Question: When I retrieve data from the API "firstname" and "lastname" values are showing. But "jobTitle" value is not showing in the table but it shows as an array in the console box. Please help me to solve that
Here is the file:
'''
export class VisibilityComponent implements OnInit {
pmDetails1: IEmployee[];
constructor(private userService: UserService) {}
ngOnInit() {
this.userService.getAllUsers().subscribe((pmDetails1: IEmployee[]) => {
this.pmDetails1 = pmDetails1;
console.log(pmDetails1);
console.log(pmDetails1[0].jobTitle);
});
}
}
'''
Here is the HTML file
'''
<div>
<cdk-virtual-scroll-viewport itemSize="50" class="dialogbox-viewport">
<table class="table table-light" style="border: 1px solid">
<thead style="background-color: aqua">
<tr>
<th>Select</th>
<th>Name</th>
<th>Role</th>
</tr>
</thead>
<tbody>
<tr *ngFor="let p of pmDetails1">
<td>
<input type="checkbox" value="{{p.firstName}}" (change) = "onSelectedEmployee($event)" [checked]="check" />
</td>
<td>{{ p.firstName }} {{ p.lastName }}</td>
<td>{{ p.jobTitle }}</td>
</tr>
</tbody>
</table>
</cdk-virtual-scroll-viewport>
</div>
'''
Here is the file
'''
export interface IEmployee {
userId: any;
firstName: string;
jobTitle: any;
lastName: String;
}
'''
Here is the output:
![enter image description here][1]
Here is the "console.log(pmDetails1)"
![enter image description here][2]
Here is the "console.log(pmDetails[0].jobTitles)"

I want to show jobTitlesName in the Role column in the table. I am a beginner to Angular. Please help me to do
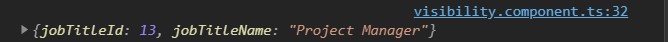
Answer: Use this in your HTML file.
'''
<td>{{ p.jobTitle.jobTitleName }}</td>
'''